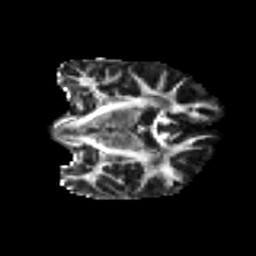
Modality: FA
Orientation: coronal
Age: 25
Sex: female
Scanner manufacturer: ge
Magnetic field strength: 3 T
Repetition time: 7.8 s
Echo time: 0.0607 s